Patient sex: F
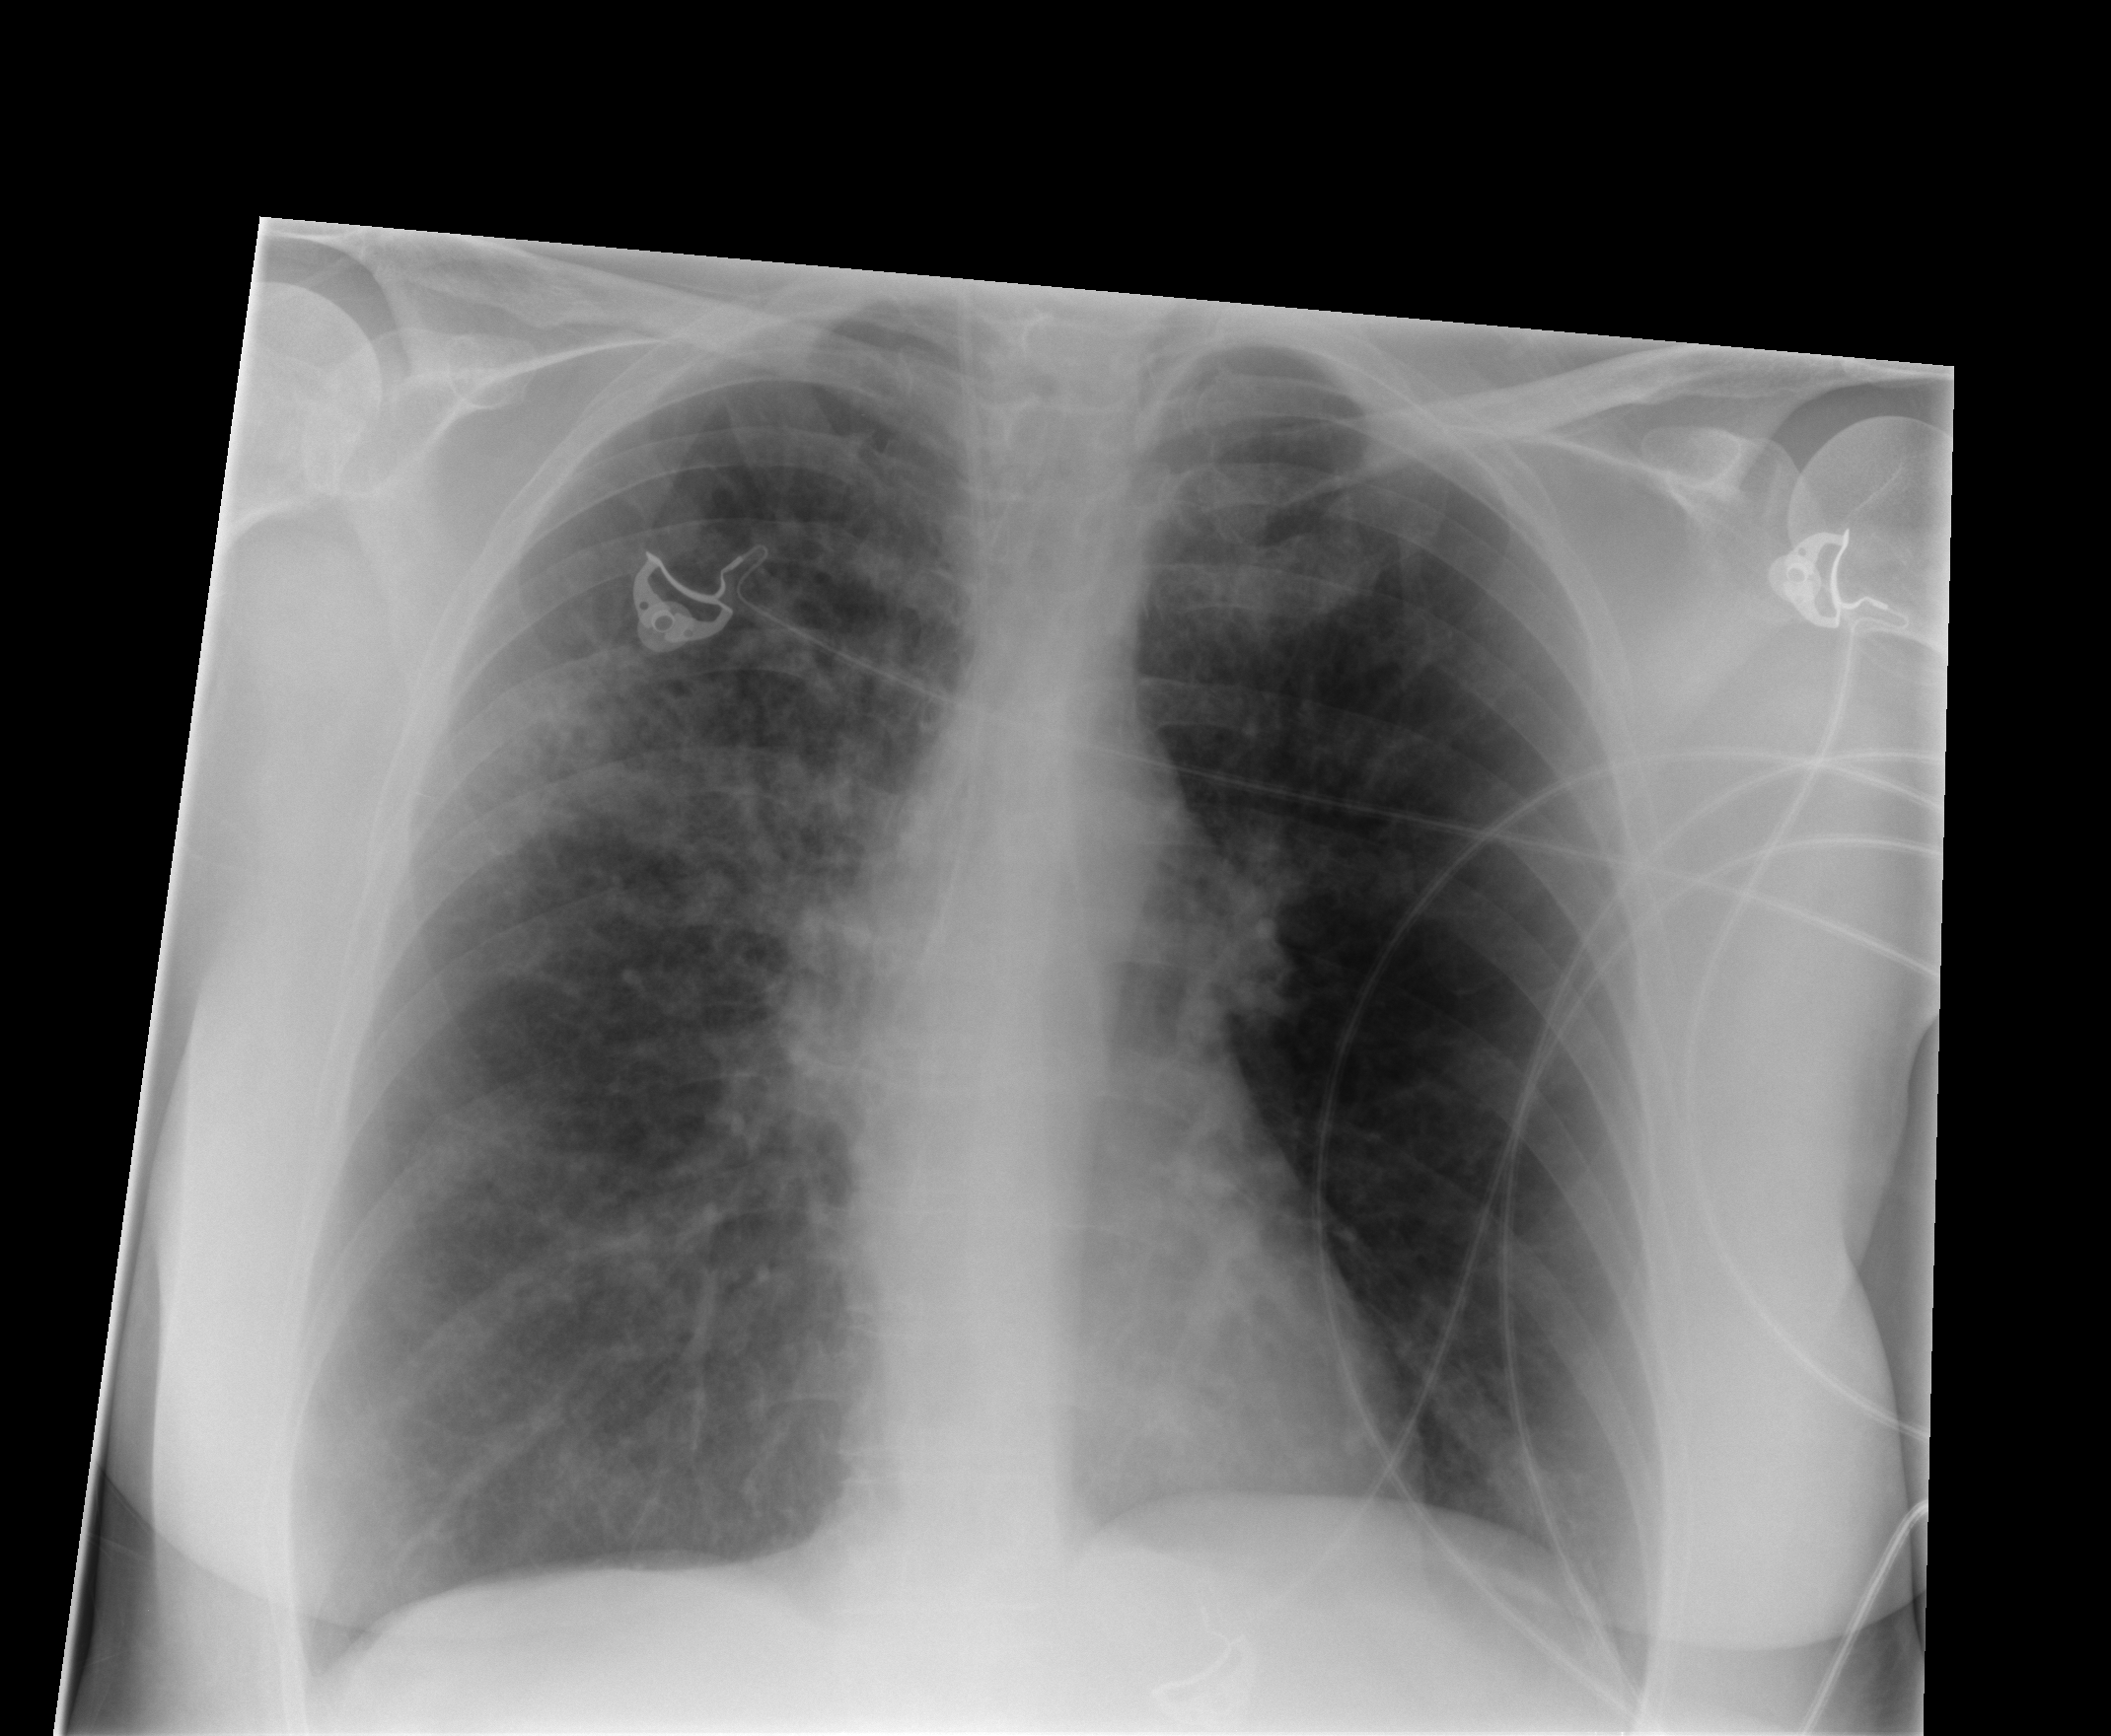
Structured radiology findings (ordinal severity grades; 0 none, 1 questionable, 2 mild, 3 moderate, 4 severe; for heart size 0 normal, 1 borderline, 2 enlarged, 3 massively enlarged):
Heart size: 0
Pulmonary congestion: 1
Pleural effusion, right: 0
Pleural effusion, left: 0
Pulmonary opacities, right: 3
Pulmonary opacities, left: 1
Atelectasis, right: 2
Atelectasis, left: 2